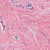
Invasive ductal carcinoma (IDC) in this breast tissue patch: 0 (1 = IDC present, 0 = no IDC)